Field crop: maize
Growth stage: 2
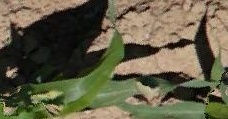
Species: maize